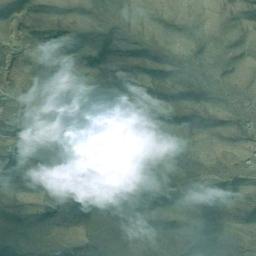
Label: cloud